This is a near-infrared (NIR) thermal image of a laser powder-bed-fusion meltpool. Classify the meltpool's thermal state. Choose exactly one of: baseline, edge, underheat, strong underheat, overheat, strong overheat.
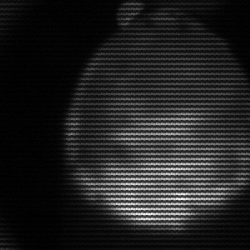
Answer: edge